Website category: phone
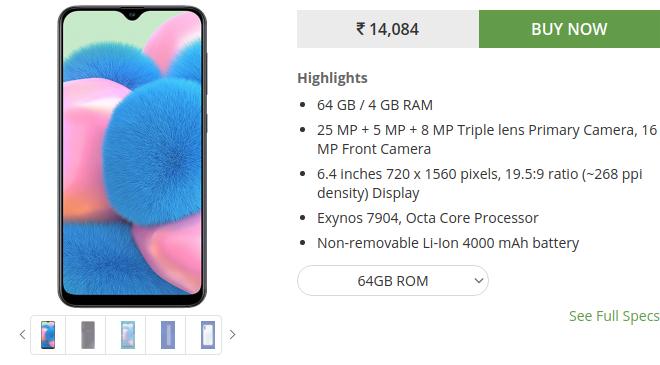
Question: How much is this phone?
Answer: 14,084

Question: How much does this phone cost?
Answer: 14,084

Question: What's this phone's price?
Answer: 14,084

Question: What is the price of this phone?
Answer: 14,084

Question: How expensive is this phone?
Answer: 14,084

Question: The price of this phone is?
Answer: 14,084

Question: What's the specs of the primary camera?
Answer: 25 MP + 5 MP + 8 MP Triple lens Primary Camera

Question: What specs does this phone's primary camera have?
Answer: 25 MP + 5 MP + 8 MP Triple lens Primary Camera

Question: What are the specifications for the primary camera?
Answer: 25 MP + 5 MP + 8 MP Triple lens Primary Camera

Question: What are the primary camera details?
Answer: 25 MP + 5 MP + 8 MP Triple lens Primary Camera

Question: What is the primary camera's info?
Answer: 25 MP + 5 MP + 8 MP Triple lens Primary Camera

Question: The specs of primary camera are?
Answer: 25 MP + 5 MP + 8 MP Triple lens Primary Camera

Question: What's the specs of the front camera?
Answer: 16 MP Front Camera

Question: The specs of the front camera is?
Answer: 16 MP Front Camera

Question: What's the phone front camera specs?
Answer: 16 MP Front Camera

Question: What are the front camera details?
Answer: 16 MP Front Camera

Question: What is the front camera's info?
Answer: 16 MP Front Camera

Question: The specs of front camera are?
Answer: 16 MP Front Camera

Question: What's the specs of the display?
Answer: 6.4 inches 720 x 1560 pixels, 19.5:9 ratio (~268 ppi density) Display

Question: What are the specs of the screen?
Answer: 6.4 inches 720 x 1560 pixels, 19.5:9 ratio (~268 ppi density) Display

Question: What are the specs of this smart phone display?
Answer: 6.4 inches 720 x 1560 pixels, 19.5:9 ratio (~268 ppi density) Display

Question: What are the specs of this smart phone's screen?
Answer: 6.4 inches 720 x 1560 pixels, 19.5:9 ratio (~268 ppi density) Display

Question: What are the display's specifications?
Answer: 6.4 inches 720 x 1560 pixels, 19.5:9 ratio (~268 ppi density) Display

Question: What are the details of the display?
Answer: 6.4 inches 720 x 1560 pixels, 19.5:9 ratio (~268 ppi density) Display

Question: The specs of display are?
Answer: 6.4 inches 720 x 1560 pixels, 19.5:9 ratio (~268 ppi density) Display

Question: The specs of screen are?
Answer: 6.4 inches 720 x 1560 pixels, 19.5:9 ratio (~268 ppi density) Display

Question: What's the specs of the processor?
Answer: Exynos 7904, Octa Core Processor

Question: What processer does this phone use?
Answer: Exynos 7904, Octa Core Processor

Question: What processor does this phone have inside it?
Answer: Exynos 7904, Octa Core Processor

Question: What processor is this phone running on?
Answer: Exynos 7904, Octa Core Processor

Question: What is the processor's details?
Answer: Exynos 7904, Octa Core Processor

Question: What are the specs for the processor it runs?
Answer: Exynos 7904, Octa Core Processor

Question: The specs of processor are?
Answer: Exynos 7904, Octa Core Processor

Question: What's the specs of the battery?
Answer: Non-removable Li-Ion 4000 mAh battery

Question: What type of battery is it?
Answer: Non-removable Li-Ion 4000 mAh battery

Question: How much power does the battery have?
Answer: Non-removable Li-Ion 4000 mAh battery

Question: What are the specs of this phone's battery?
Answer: Non-removable Li-Ion 4000 mAh battery

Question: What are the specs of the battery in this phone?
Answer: Non-removable Li-Ion 4000 mAh battery

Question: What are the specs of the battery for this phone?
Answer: Non-removable Li-Ion 4000 mAh battery

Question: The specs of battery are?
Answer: Non-removable Li-Ion 4000 mAh battery